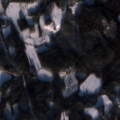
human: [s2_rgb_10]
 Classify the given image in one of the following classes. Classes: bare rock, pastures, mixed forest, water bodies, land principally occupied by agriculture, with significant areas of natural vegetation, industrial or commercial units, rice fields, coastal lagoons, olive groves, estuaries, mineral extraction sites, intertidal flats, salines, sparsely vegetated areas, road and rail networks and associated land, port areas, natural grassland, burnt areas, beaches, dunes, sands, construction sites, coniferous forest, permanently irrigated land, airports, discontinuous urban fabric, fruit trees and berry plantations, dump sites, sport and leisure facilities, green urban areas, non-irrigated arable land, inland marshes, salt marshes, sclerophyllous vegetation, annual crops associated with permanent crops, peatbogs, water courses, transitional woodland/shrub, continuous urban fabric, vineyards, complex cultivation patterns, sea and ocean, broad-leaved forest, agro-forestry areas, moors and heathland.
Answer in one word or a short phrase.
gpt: coniferous forest, mixed forest, transitional woodland/shrub, water bodies